Field crop: maize
Growth stage: 2
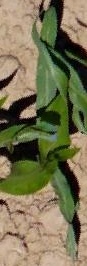
Species: maize